Question: I need this type of gauge chart

How do I create the above guage chart
I have the speedometer gauge working, but it doesn't meet the needs.
Is there a way within the highchart api to use a triangle for the gauge and not the speedometer?
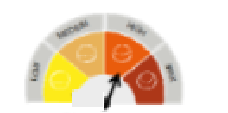
Answer: Unfortunately, it is not supported by default. However, you can achieve it wrapping 'Highcharts.seriesTypes.gauge.prototype.translate' method and changing 'gauge' dial element path. Check demo and code posted below.
'''
(function(H) {
H.seriesTypes.gauge.prototype.translate = function() {
var series = this,
yAxis = series.yAxis,
options = series.options,
center = yAxis.center,
pInt = H.pInt,
merge = H.merge,
pick = H.pick,
isNumber = H.isNumber;
series.generatePoints();
series.points.forEach(function(point) {
var dialOptions = merge(options.dial, point.dial),
radius = (pInt(pick(dialOptions.radius, 80)) * center[2]) /
200,
baseLength = (pInt(pick(dialOptions.baseLength, 70)) * radius) /
100,
rearLength = (pInt(pick(dialOptions.rearLength, 10)) * radius) /
100,
baseWidth = dialOptions.baseWidth || 3,
arrowHeight = dialOptions.arrowHeight || 10,
arrowWidth = dialOptions.arrowWidth || 5,
topWidth = dialOptions.topWidth || 1,
overshoot = options.overshoot,
rotation = yAxis.startAngleRad +
yAxis.translate(point.y, null, null, null, true);
// Handle the wrap and overshoot options
if (isNumber(overshoot)) {
overshoot = overshoot / 180 * Math.PI;
rotation = Math.max(
yAxis.startAngleRad - overshoot,
Math.min(yAxis.endAngleRad + overshoot, rotation)
);
} else if (options.wrap === false) {
rotation = Math.max(
yAxis.startAngleRad,
Math.min(yAxis.endAngleRad, rotation)
);
}
rotation = rotation * 180 / Math.PI;
point.shapeType = 'path';
point.shapeArgs = {
d: dialOptions.path || [
'M', -rearLength, -baseWidth / 2,
'L',
baseLength, -baseWidth / 2,
baseLength, -arrowWidth,
baseLength + arrowHeight, topWidth / 2,
baseLength, arrowWidth,
baseLength, baseWidth / 2, -rearLength, baseWidth / 2,
'z'
],
translateX: center[0],
translateY: center[1],
rotation: rotation
};
// Positions for data label
point.plotX = center[0];
point.plotY = center[1];
});
}
})(Highcharts);
'''
- <URL>